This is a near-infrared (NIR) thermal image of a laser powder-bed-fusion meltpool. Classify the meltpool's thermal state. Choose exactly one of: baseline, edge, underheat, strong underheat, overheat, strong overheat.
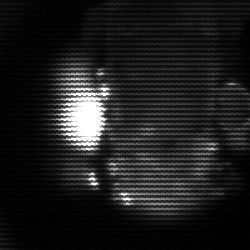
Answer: strong underheat